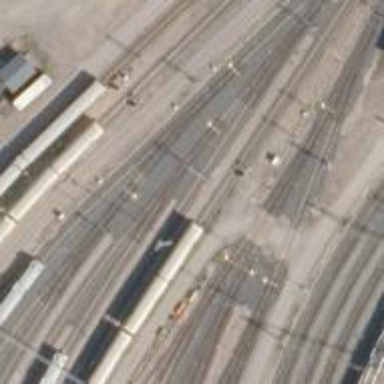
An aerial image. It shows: Rail yard with electrified contact lines for the trains.